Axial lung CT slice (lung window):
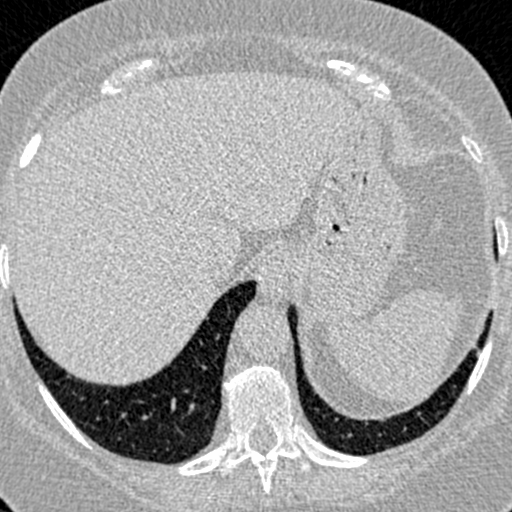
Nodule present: no